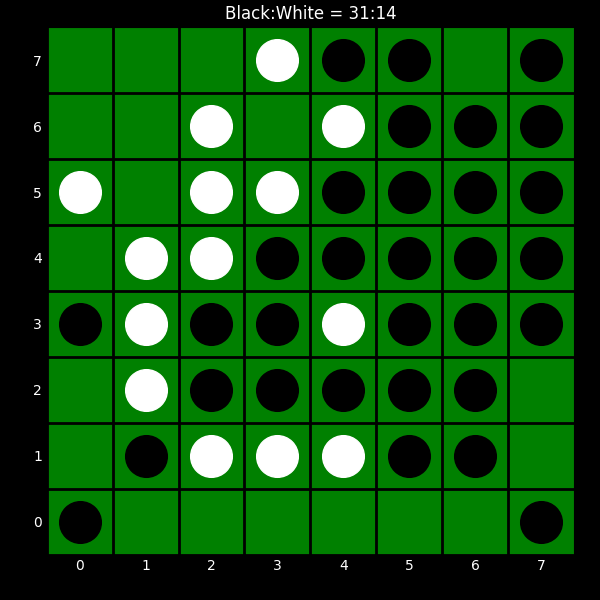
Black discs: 31
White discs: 14